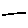
Label: line